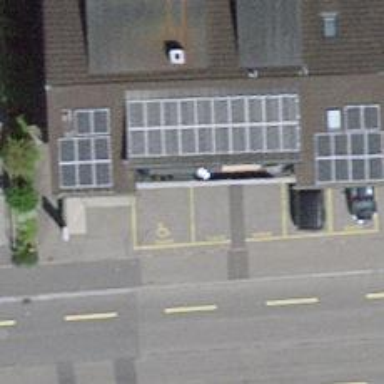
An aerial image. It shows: Charging station.